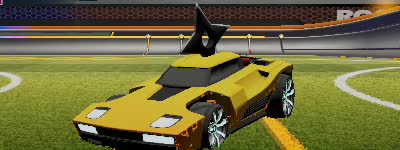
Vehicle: breakout